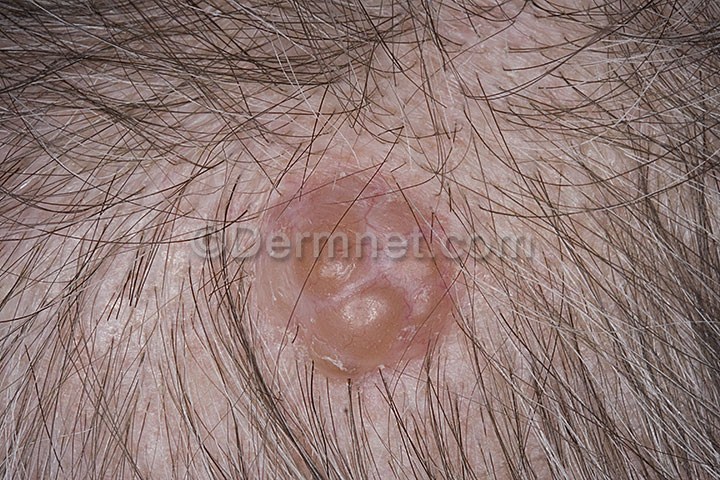
Disease: Actinic Keratosis Basal Cell Carcinoma and other Malignant Lesions